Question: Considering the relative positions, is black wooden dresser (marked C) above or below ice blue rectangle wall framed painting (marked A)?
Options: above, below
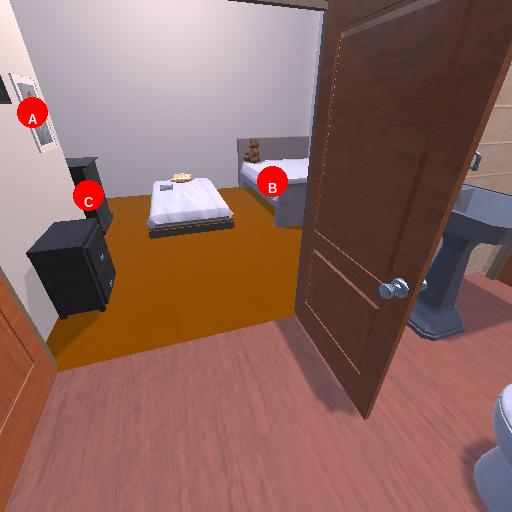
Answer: above